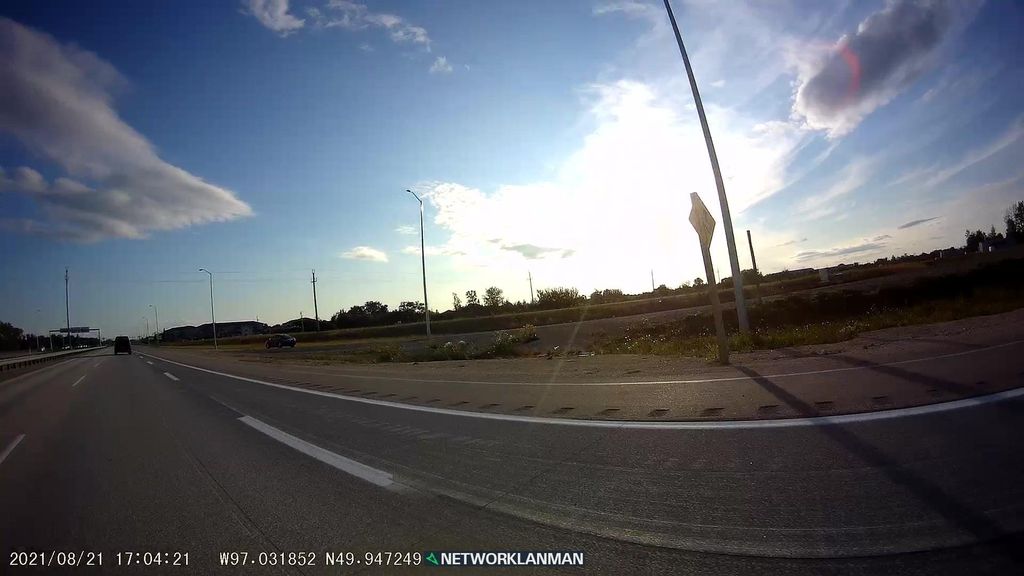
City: winnipeg